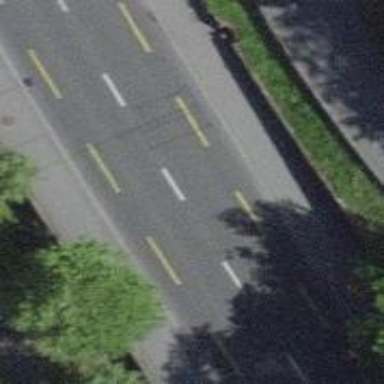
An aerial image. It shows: Primary highway with asphalt surface. It includes separate cycle lane and sidewalks on both sides.